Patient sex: M
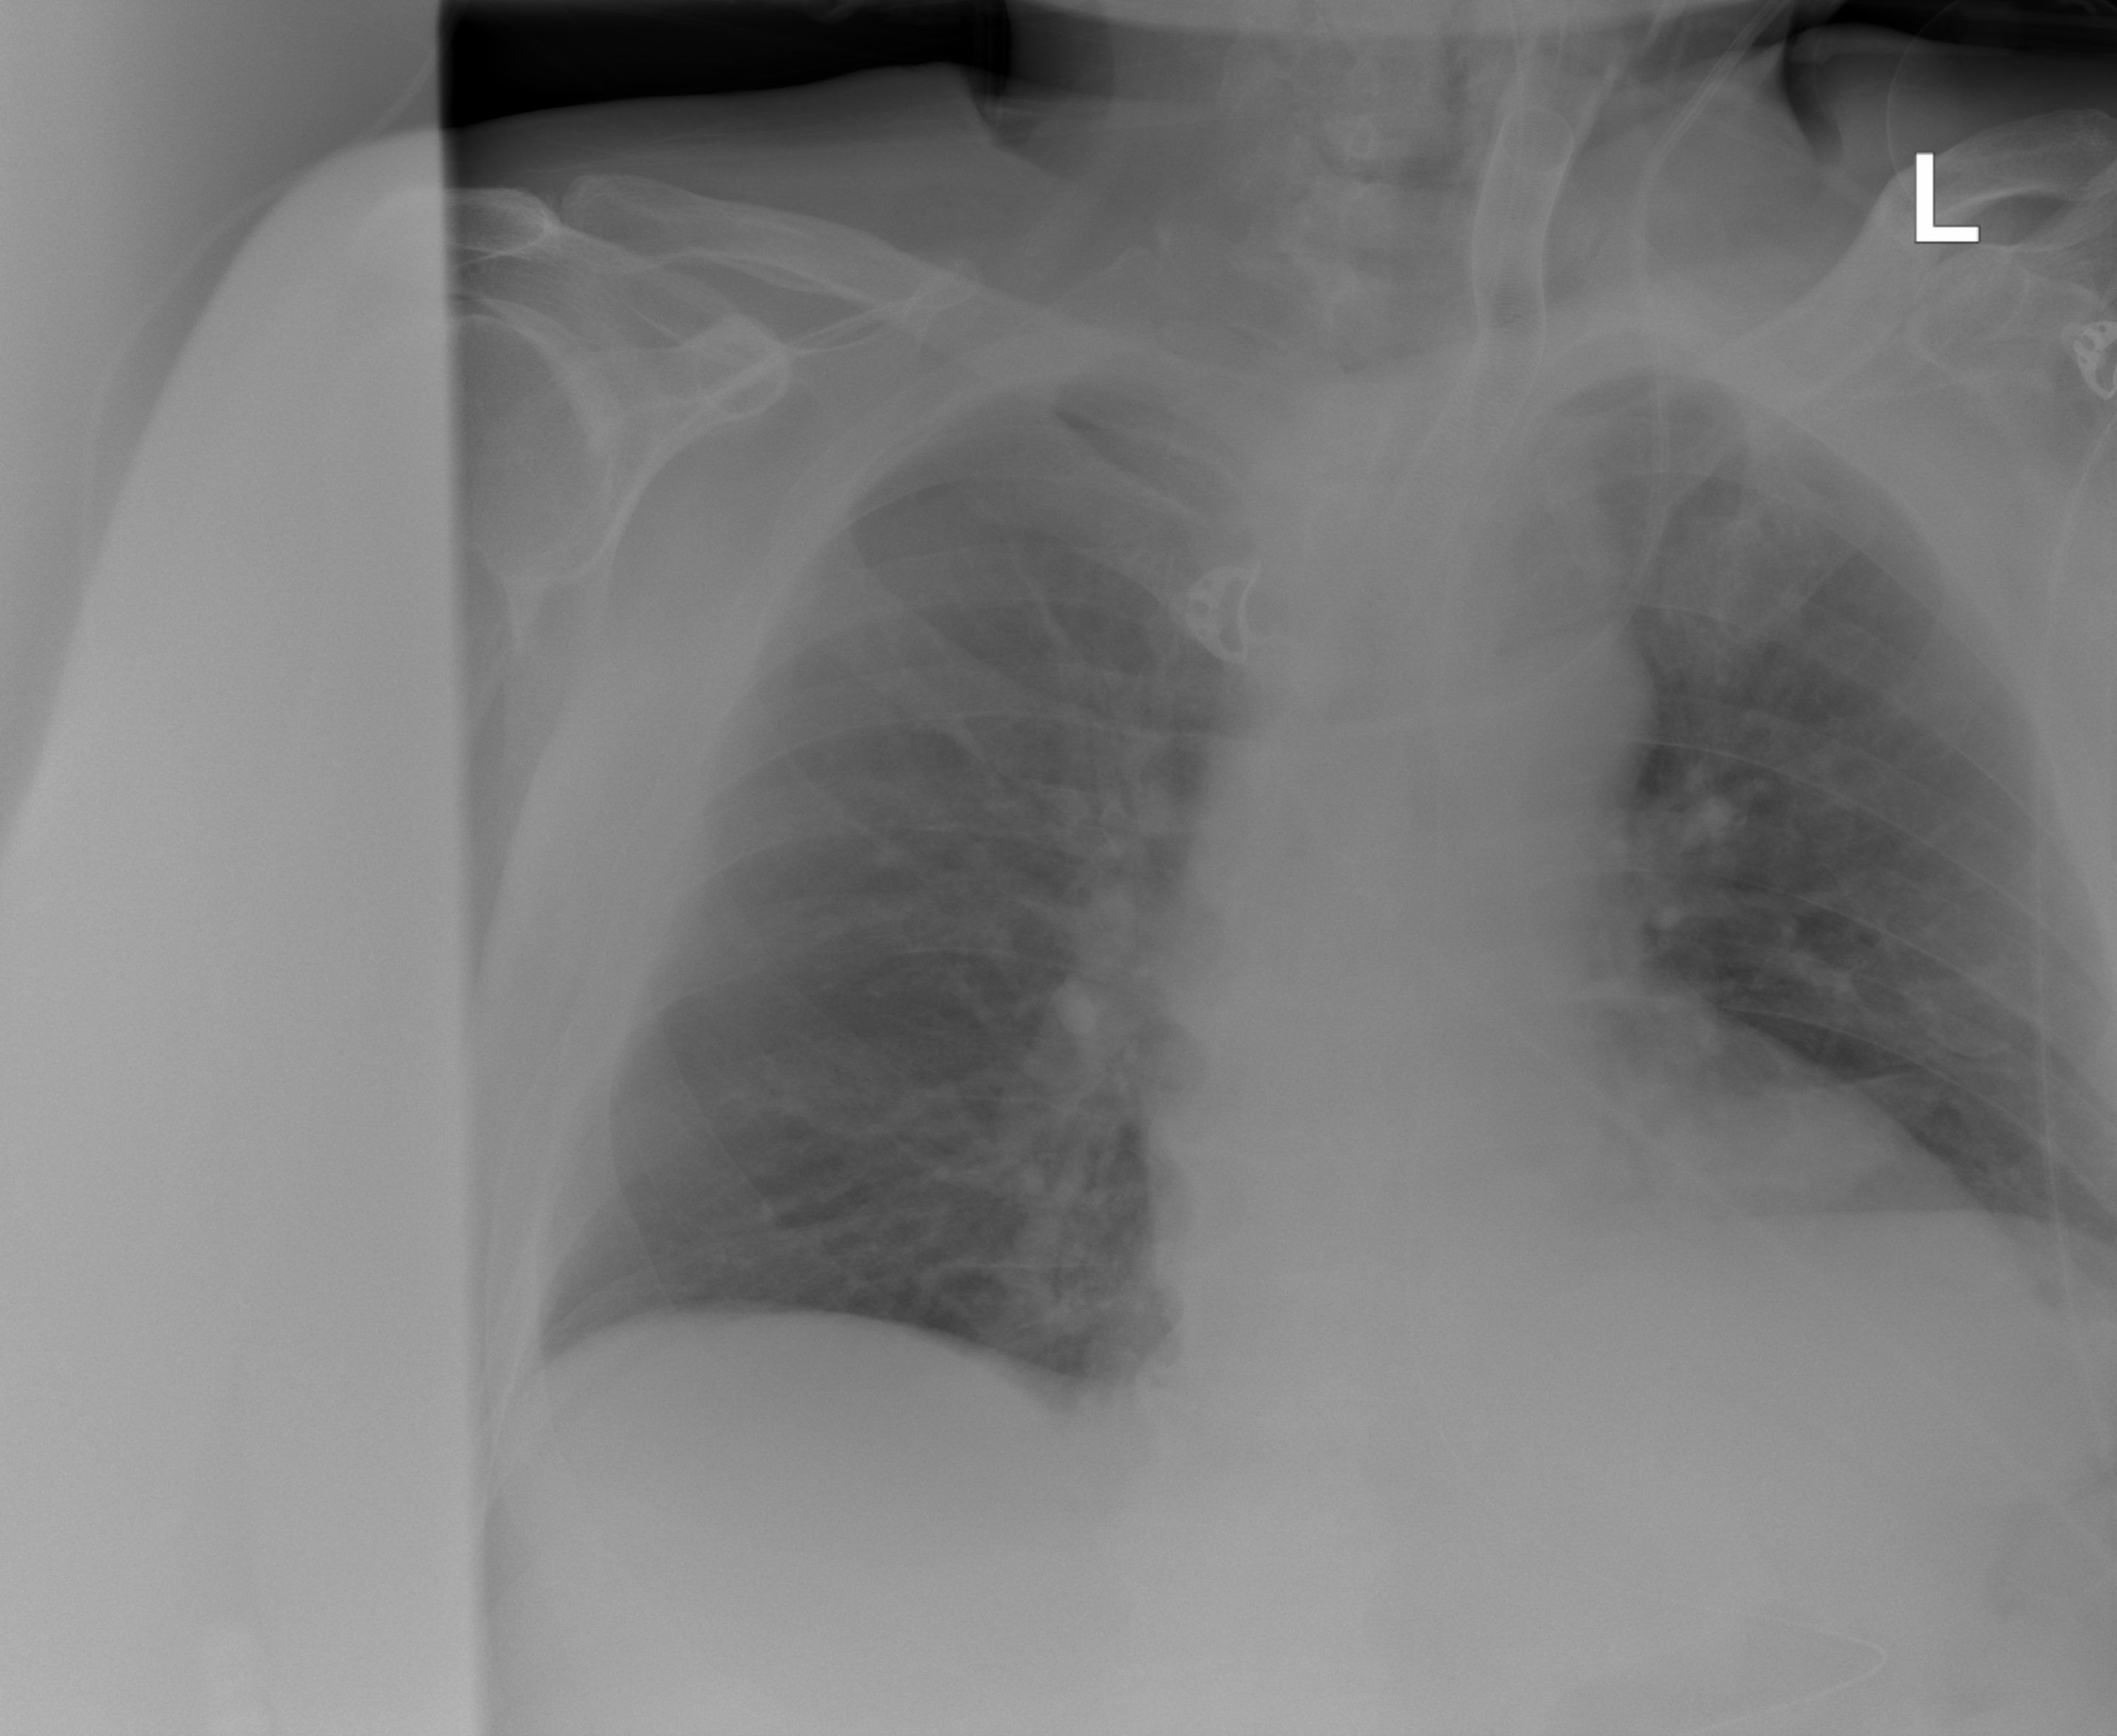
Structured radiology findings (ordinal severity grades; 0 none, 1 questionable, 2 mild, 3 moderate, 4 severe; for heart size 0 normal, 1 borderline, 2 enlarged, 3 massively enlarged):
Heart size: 2
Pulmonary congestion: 0
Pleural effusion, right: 0
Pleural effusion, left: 2
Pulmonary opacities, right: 0
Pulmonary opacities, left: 0
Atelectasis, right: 0
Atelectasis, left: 2